Question: In my WPF application, if I open one of the treeviewitems to display all the child items, it goes on a chain event and slowly starts opening all the parent items. For example if I opened the Red, it'd slowly open the blue's until they are all open;

My TreeView Code;
'''
<TreeView x:Name="tvTagList" Margin="15, 40, 15, 50" SelectedItemChanged="tvTagList_SelectedTagChanged" ItemsSource="{Binding}" VerticalAlignment="Stretch" HorizontalAlignment="Stretch" Background="{x:Null}" BorderBrush="{DynamicResource ExtryzeAccentBrushSecondary}" BorderThickness="2" ScrollViewer.CanContentScroll="True" Foreground="White"
VirtualizingStackPanel.IsVirtualizing="True" VirtualizingStackPanel.VirtualizationMode="Recycling">
<TreeView.Resources>
<HierarchicalDataTemplate DataType="{x:Type DataBind:TagClass}" ItemsSource="{Binding Children}" >
<StackPanel Orientation="Horizontal" HorizontalAlignment="Stretch">
<TextBlock Text="{Binding TagClassMagic}" />
</StackPanel>
</HierarchicalDataTemplate>
<HierarchicalDataTemplate DataType="{x:Type DataBind:TagEntry}">
<StackPanel Orientation="Horizontal" HorizontalAlignment="Stretch">
<TextBlock Text="{Binding TagFileName}" />
</StackPanel>
</HierarchicalDataTemplate>
</TreeView.Resources>
</TreeView>
'''
My classes;
'''
public class TagClass
{
public string TagClassMagic { get; set; }
public ITagClass RawClass { get; set; }
public List<TagEntry> TagEntries = new List<TagEntry>();
public IList Children
{
get
{
return new CompositeCollection()
{
new CollectionContainer() { Collection = TagEntries }
};
}
}
}
public class TagEntry
{
public string TagFileName { get; set; }
public ITagEntry RawTag { get; set; }
}
'''
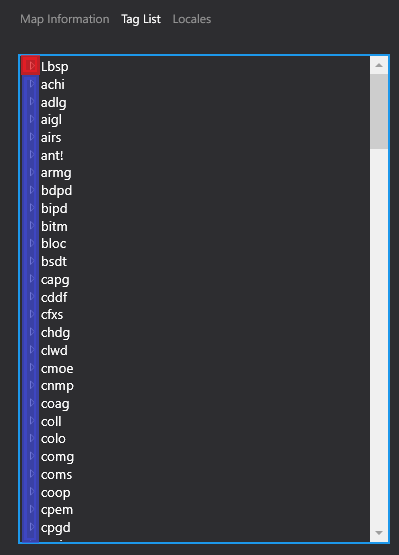
Answer: Turns out we had to change;
'''
VirtualizingStackPanel.VirtualizationMode="Recycling"
'''
to
'''
VirtualizingStackPanel.VirtualizationMode="Standard"
'''